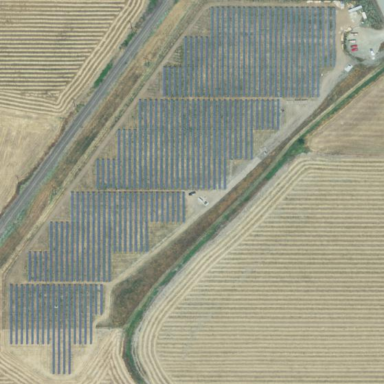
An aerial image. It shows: Solar power plant enclosed by fence. The plant generates electricity using photovoltaic technology.